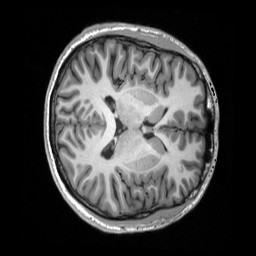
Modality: T1w
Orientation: axial
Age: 24